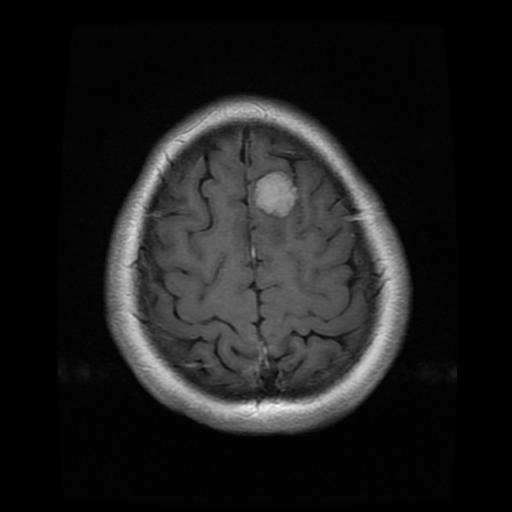
Label: meningioma